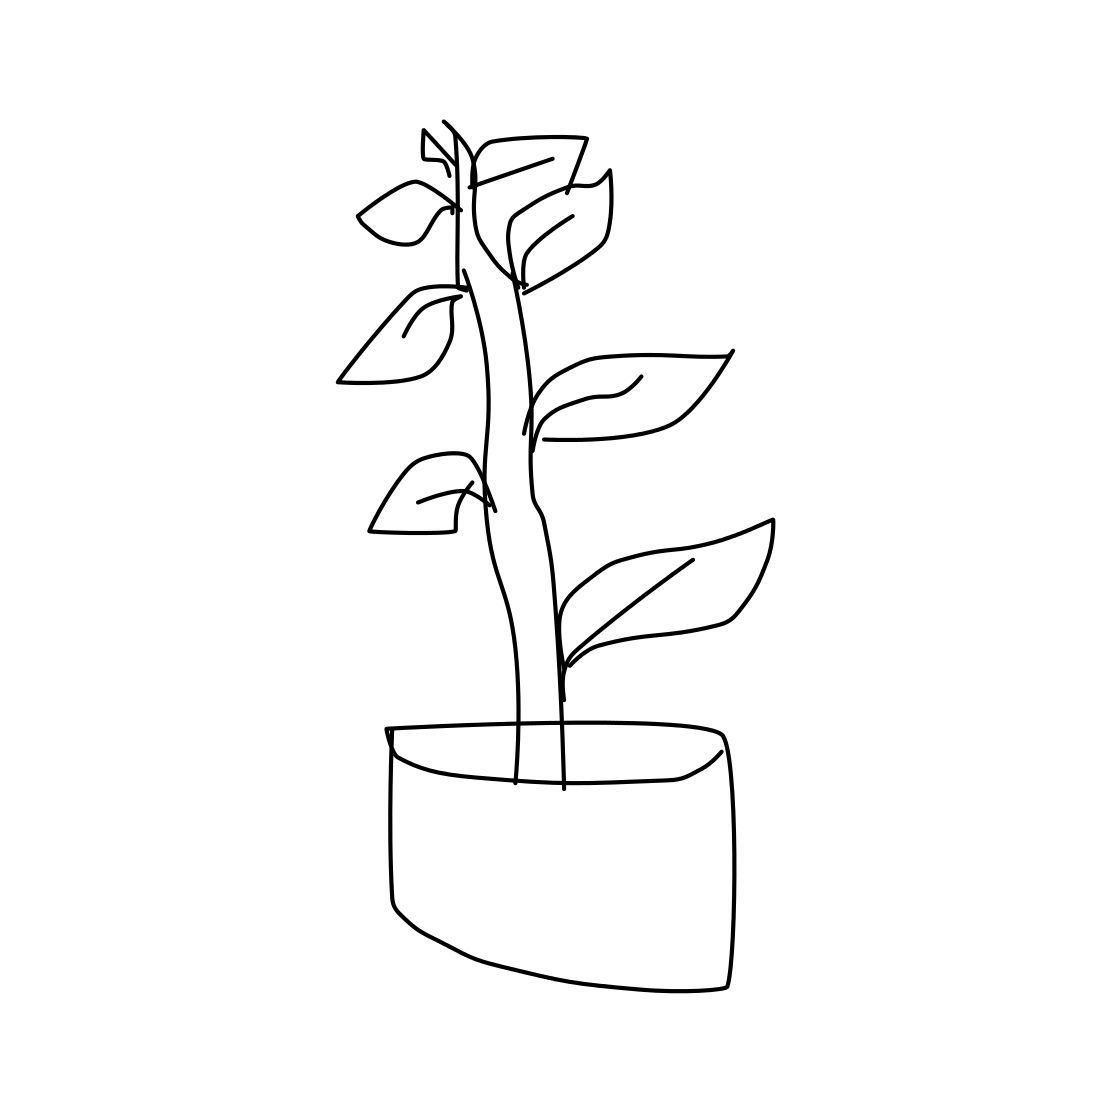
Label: potted plant